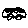
Label: car